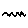
Label: zigzag